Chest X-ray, AP view. Patient: 28 years old, sex M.
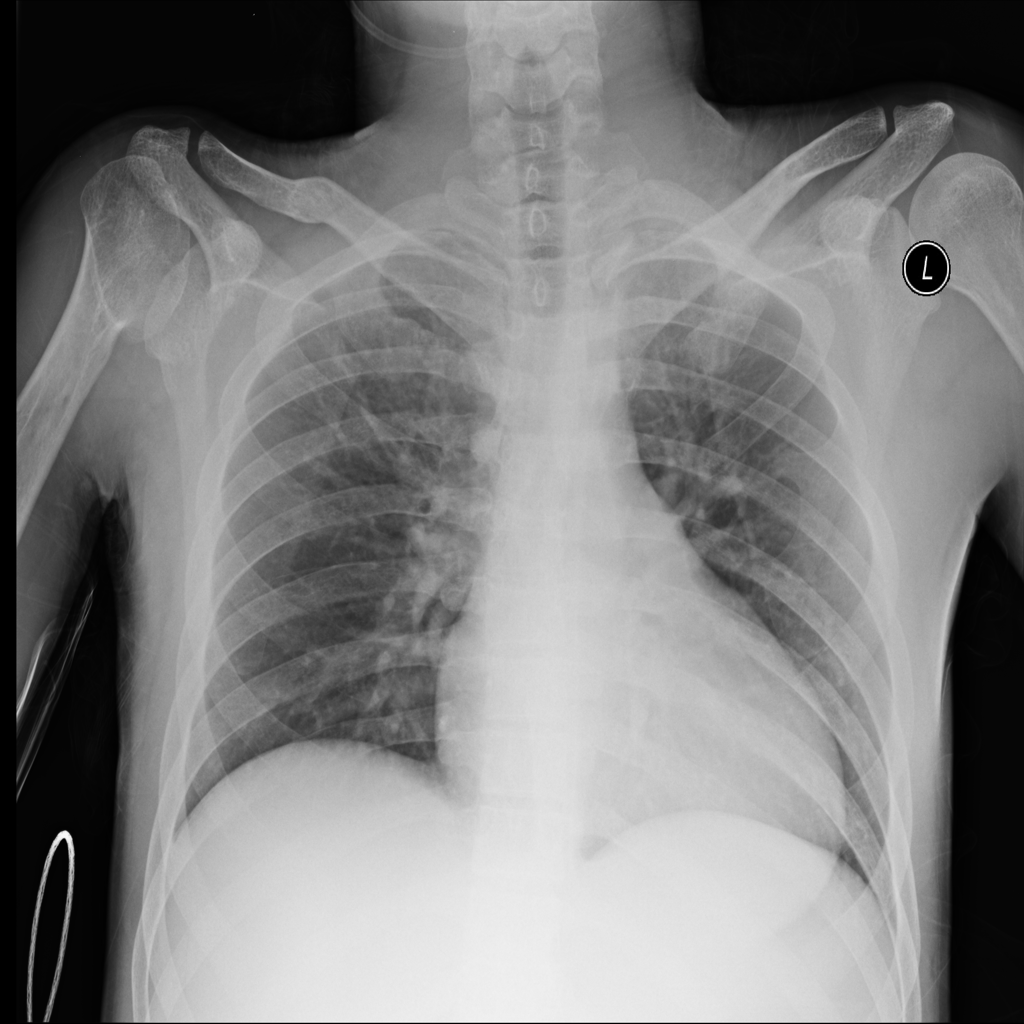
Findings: Cardiomegaly